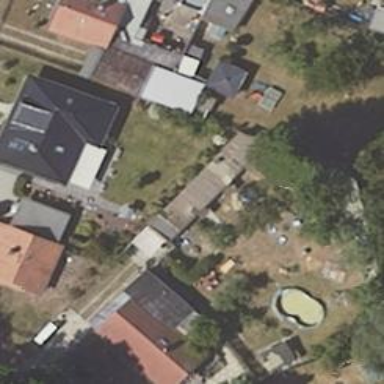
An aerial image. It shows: Shed.